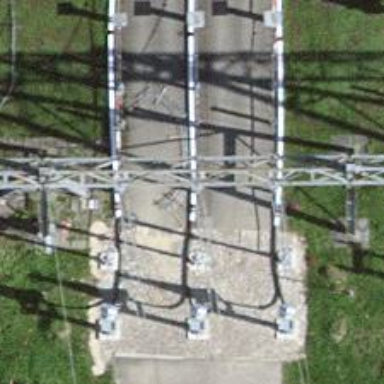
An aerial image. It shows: Insulator used in power equipment.